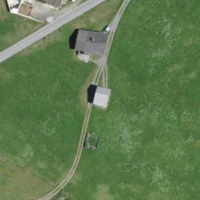
EUNIS habitat code: 26
Species observed at this site:
Corvus corone
Aegithalos caudatus
Sylvia atricapilla
Spinus spinus
Bistorta officinalis
Poecile palustris
Pernis apivorus
Erithacus rubecula
Cuculus canorus
Dryocopus martius
Certhia familiaris
Phoenicurus ochruros
Corvus corax
Periparus ater
Cyanistes caeruleus
Lophophanes cristatus
Sturnus vulgaris
Chloris chloris
Pyrrhula pyrrhula
Troglodytes troglodytes
Passer domesticus
Turdus merula
Hirundo rustica
Upupa epops
Milvus milvus
Turdus pilaris
Regulus regulus
Cinclus cinclus
Coccothraustes coccothraustes
Aquila chrysaetos
Motacilla alba
Delichon urbicum
Tachybaptus ruficollis
Anthus trivialis
Oenanthe oenanthe
Turdus philomelos
Anas crecca
Emberiza citrinella
Anthus spinoletta
Dendrocopos major
Turdus viscivorus
Falco peregrinus
Buteo buteo
Prunella collaris
Anthus pratensis
Chroicocephalus ridibundus
Phylloscopus collybita
Carduelis citrinella
Alauda arvensis
Pica pica
Sitta europaea
Garrulus glandarius
Nucifraga caryocatactes
Falco tinnunculus
Picus viridis
Ficedula hypoleuca
Motacilla cinerea
Anas platyrhynchos
Linaria cannabina
Accipiter gentilis
Streptopelia decaocto
Aythya fuligula
Fringilla coelebs
Regulus ignicapilla
Turdus torquatus
Coloeus monedula
Streptopelia turtur
Ptyonoprogne rupestris
Carduelis carduelis
Columba palumbus
Phalacrocorax carbo
Fringilla montifringilla
Parus major
Accipiter nisus